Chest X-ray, AP view. Patient: 16 years old, sex F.
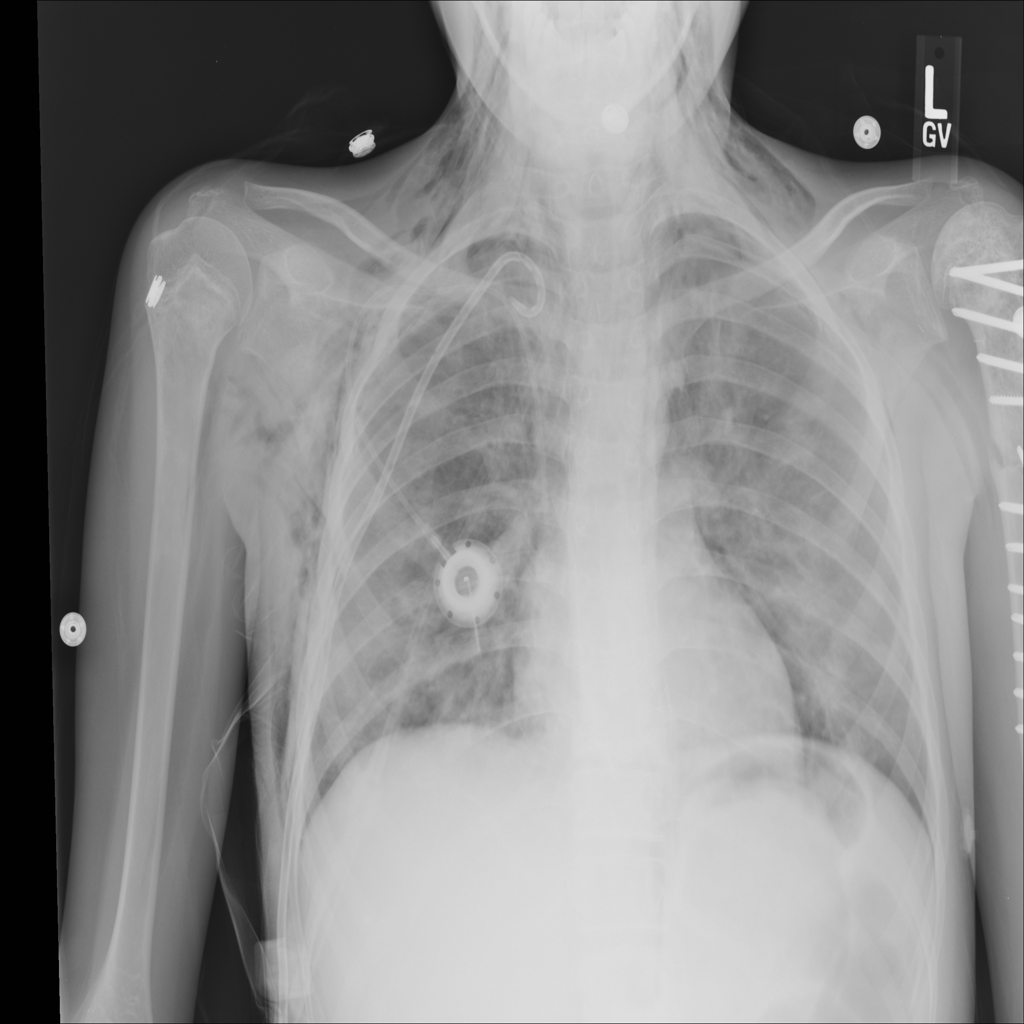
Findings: Emphysema, Pneumothorax